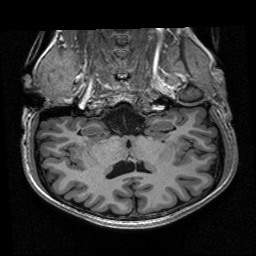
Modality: T1w
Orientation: sagittal
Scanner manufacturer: siemens
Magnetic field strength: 3 T
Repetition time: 2.53 s
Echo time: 0.00267 s